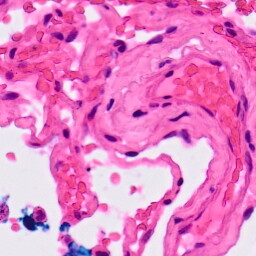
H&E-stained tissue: Lung